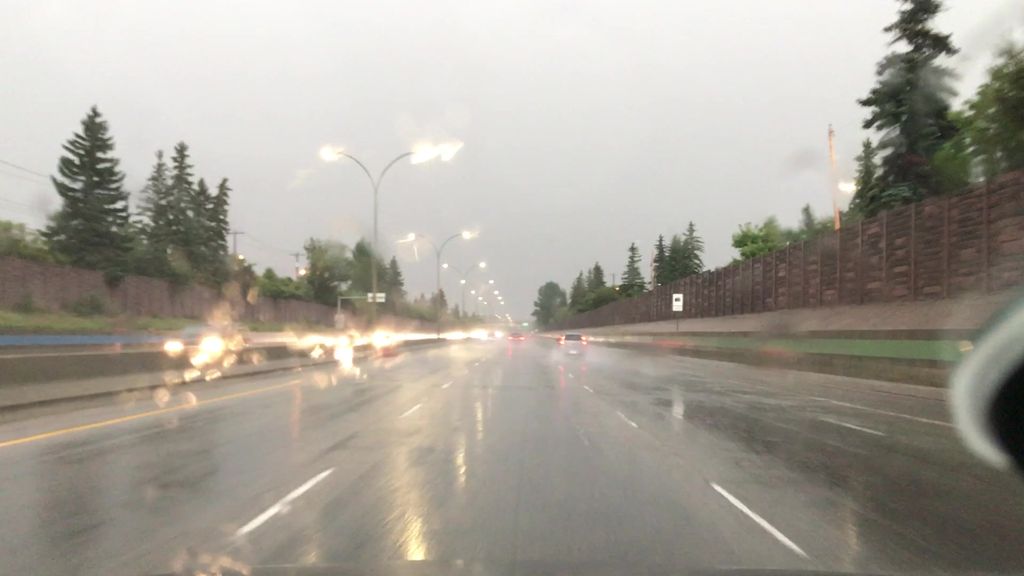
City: edmonton